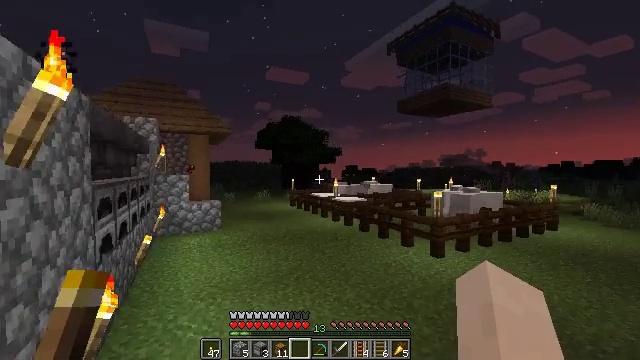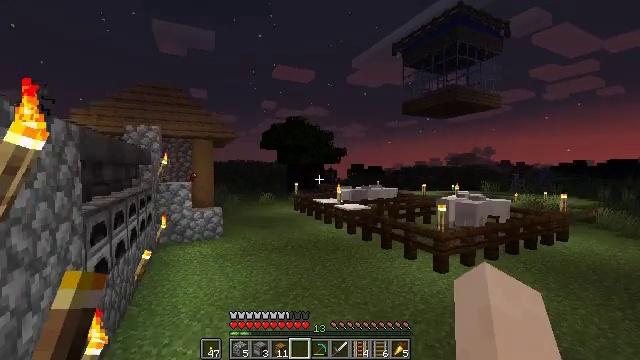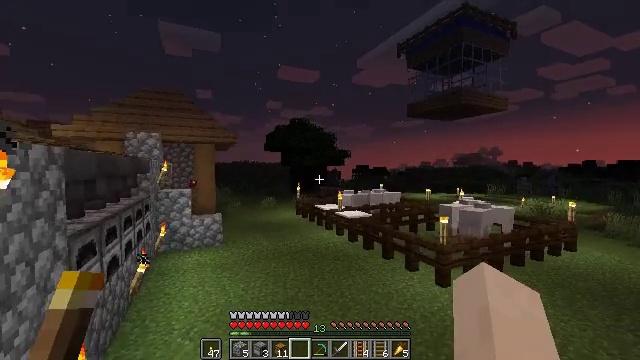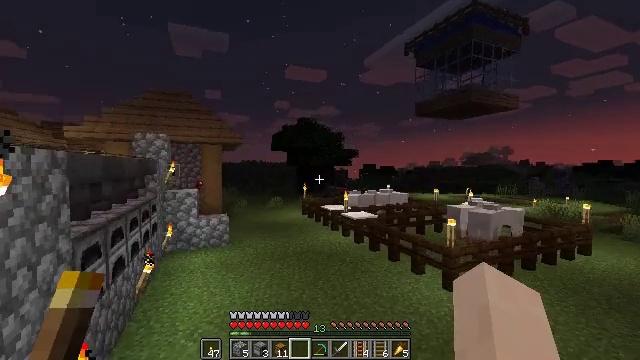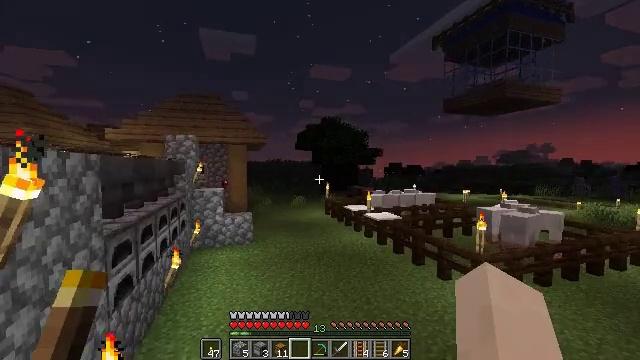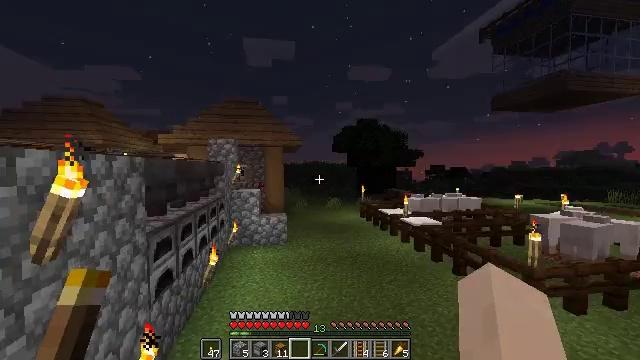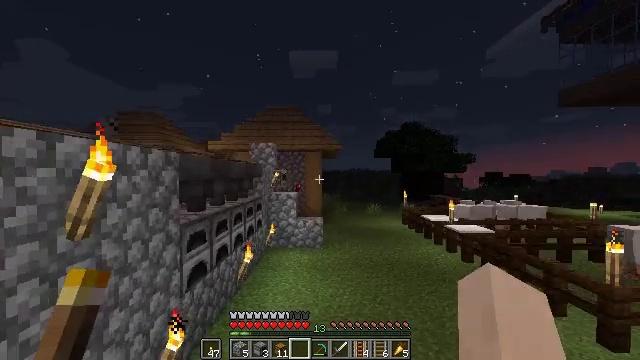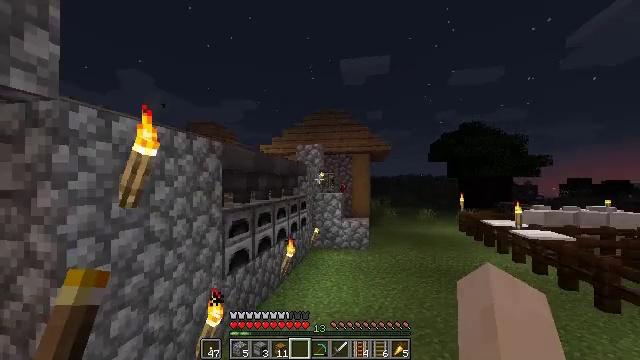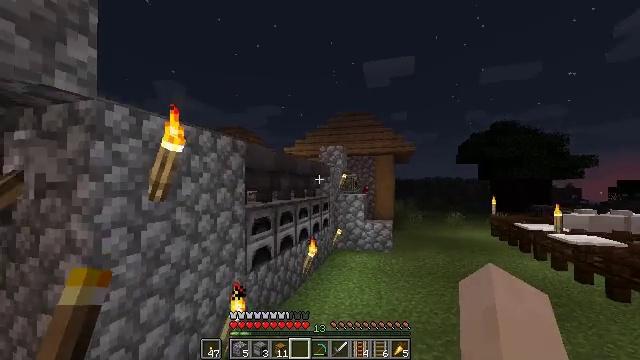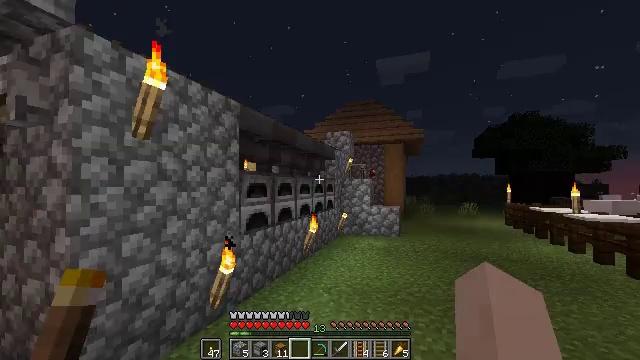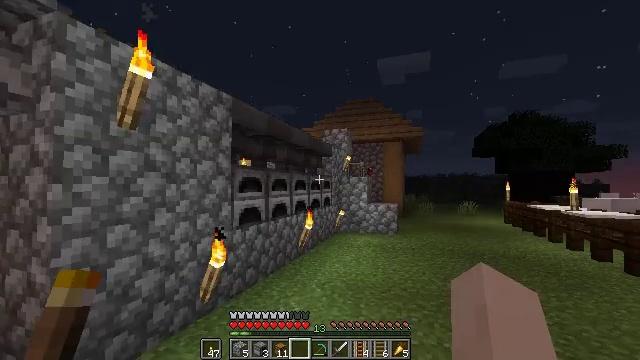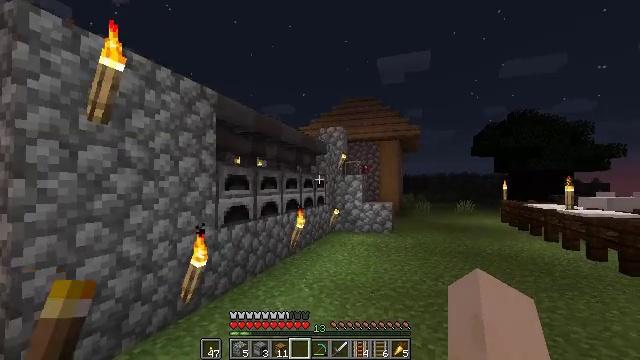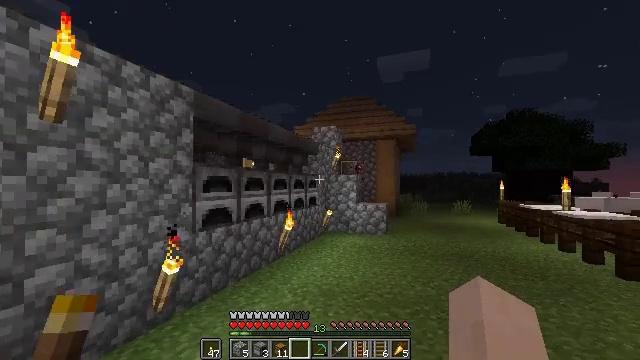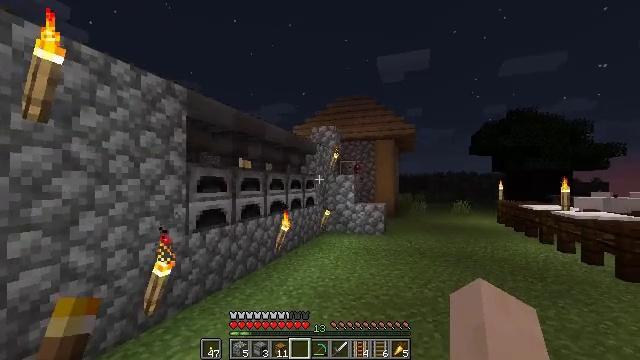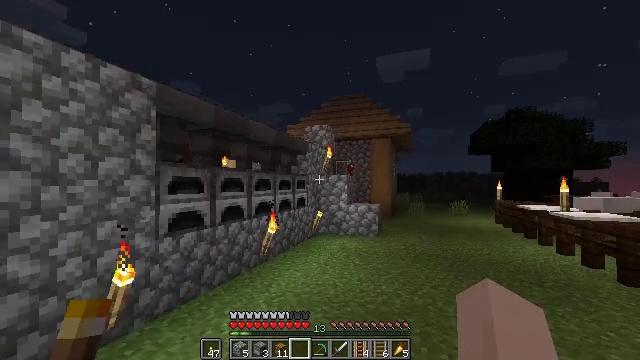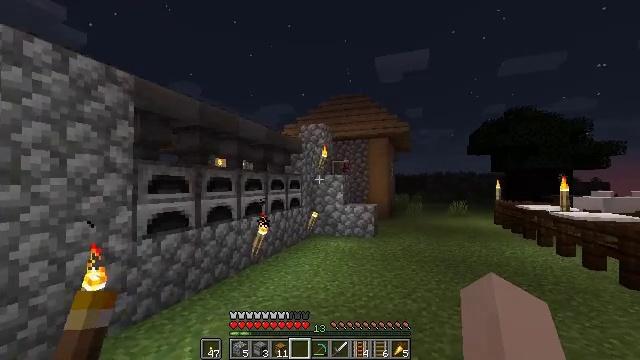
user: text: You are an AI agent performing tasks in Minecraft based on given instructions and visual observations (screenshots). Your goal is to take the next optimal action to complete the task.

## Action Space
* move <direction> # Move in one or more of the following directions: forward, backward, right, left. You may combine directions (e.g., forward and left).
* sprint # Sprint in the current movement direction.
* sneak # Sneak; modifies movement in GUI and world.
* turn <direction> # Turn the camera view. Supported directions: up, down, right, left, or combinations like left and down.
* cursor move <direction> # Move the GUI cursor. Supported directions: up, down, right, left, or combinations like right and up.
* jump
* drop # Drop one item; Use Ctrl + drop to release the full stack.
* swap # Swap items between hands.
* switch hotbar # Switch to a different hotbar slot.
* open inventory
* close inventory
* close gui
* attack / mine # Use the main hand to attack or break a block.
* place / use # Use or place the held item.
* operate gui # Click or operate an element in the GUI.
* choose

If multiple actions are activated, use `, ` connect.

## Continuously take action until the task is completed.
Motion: motion action
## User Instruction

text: Open the crafting table to create a lever.
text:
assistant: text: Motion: move forward and move right, turn left, jump
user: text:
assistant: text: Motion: move forward and move right, turn left, jump
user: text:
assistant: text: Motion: move forward and move right, turn left, jump
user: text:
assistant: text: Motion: move forward and move right, turn left, jump
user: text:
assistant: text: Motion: move forward and move right, turn left, jump
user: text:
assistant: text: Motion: move forward and move right, turn left and up
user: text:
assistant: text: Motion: move forward and move right, turn left and up
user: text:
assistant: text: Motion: move forward and move right, turn left
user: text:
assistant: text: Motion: move forward and move right, turn left
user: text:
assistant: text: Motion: move forward and move right
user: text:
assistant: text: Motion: move forward and move right
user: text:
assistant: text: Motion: move forward and move right
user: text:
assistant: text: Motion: move forward and move right
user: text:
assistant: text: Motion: move forward and move right
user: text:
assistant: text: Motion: move forward and move right
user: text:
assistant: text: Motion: move forward and move right
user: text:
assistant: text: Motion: move forward and move right
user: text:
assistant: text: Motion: move forward and move right, sprint
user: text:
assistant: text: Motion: move forward and move right, sprint
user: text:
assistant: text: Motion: move forward, sprint
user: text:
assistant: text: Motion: move forward, sprint
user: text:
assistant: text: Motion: move forward, sprint
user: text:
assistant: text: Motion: move forward, sprint
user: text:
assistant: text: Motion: move forward
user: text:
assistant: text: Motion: move forward
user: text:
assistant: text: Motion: move forward
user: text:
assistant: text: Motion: move forward and move right
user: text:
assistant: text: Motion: move forward and move right
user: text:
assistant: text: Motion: move forward and move right
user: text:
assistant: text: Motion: move forward and move right, sprint